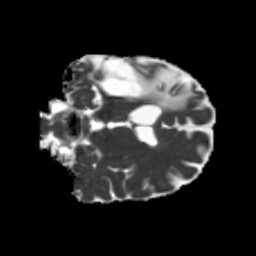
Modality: MD
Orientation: coronal
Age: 49
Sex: male
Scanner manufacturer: siemens
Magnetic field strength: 3 T
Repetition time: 5.25 s
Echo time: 0.08 s